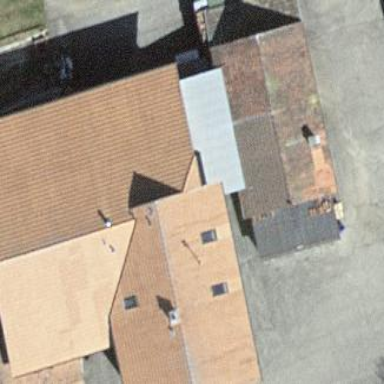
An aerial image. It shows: Farm building.